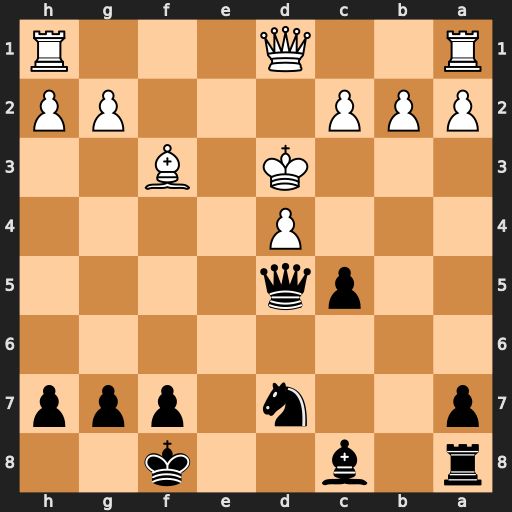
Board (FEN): r1b2k2/p2n1ppp/8/2pq4/3P4/3K1B2/PPP3PP/R2Q3R
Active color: b
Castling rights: -
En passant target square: -
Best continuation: Qxd4+ Ke2 Ba6+